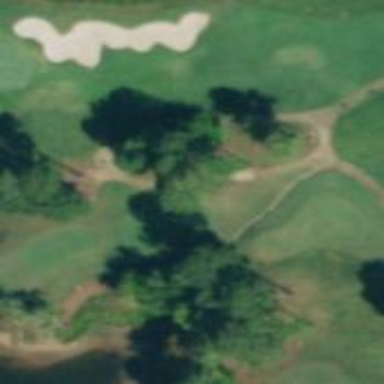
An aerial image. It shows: Golf tee.